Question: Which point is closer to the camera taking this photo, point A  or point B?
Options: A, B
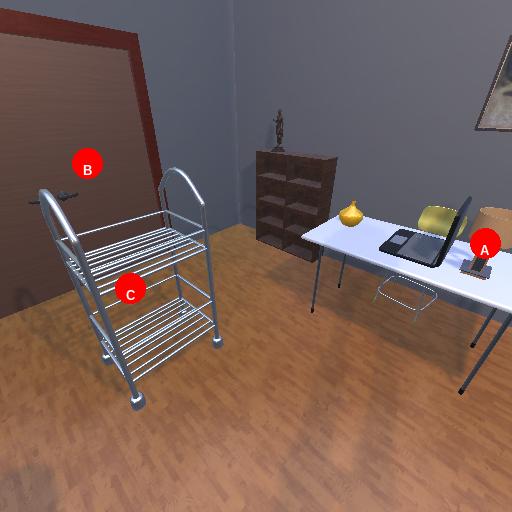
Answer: A